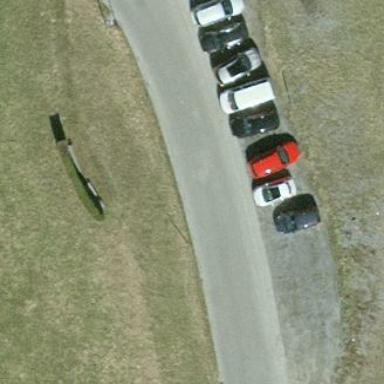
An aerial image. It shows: Parking area with gravel surface.